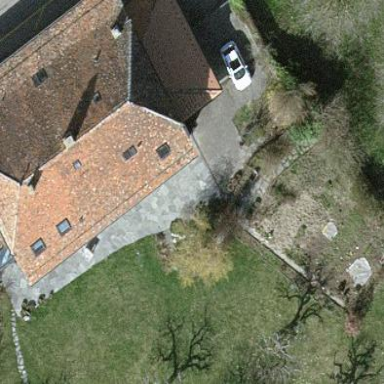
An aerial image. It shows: Simple and straightforward house.